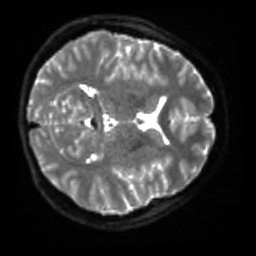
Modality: sbref
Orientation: axial
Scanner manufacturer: siemens
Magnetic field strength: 3 T
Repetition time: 4 s
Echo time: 0.0594 s